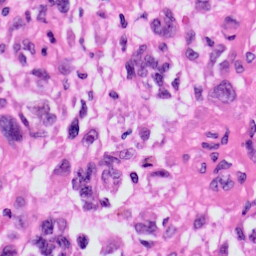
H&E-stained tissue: Skin